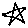
Label: star